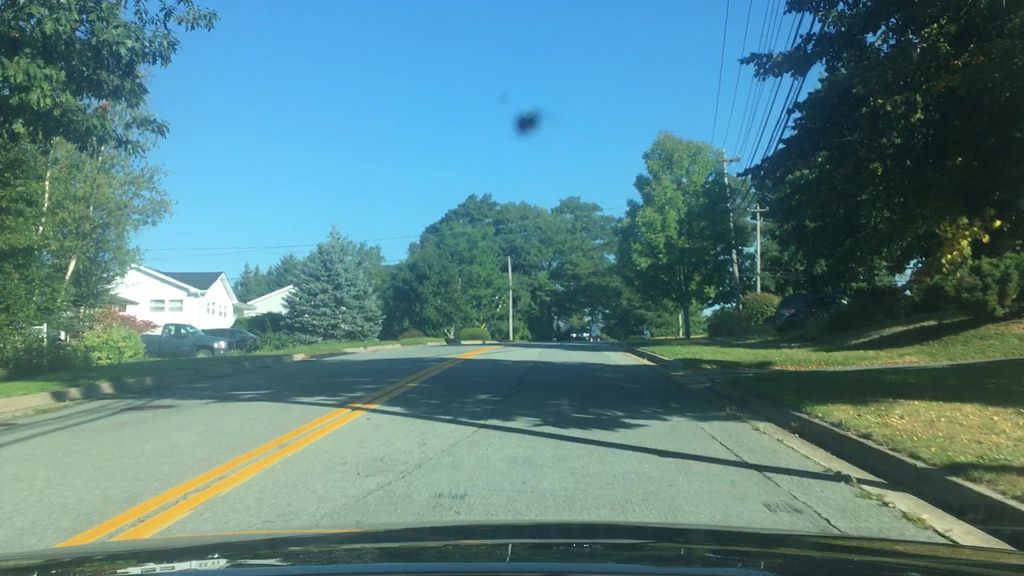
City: halifax